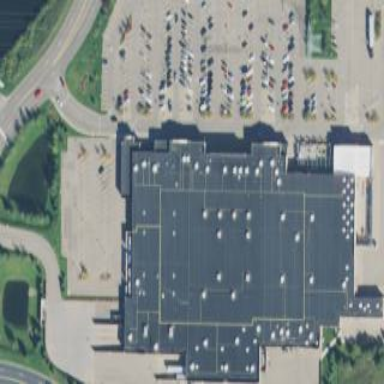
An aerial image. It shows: Retail building housing supermarket.